Field crop: tomato
Growth stage: 2
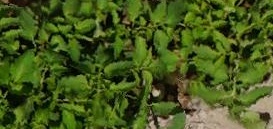
Species: tomato